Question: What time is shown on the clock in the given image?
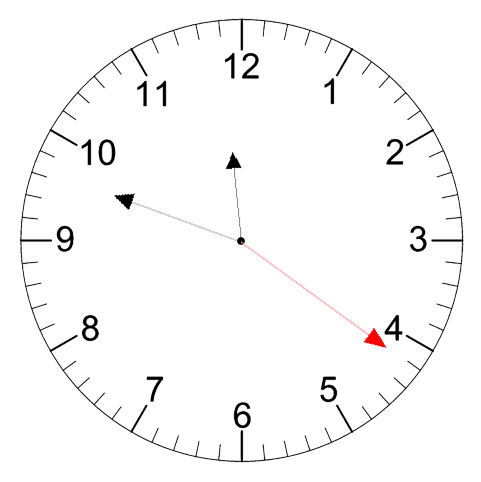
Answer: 11:48:21